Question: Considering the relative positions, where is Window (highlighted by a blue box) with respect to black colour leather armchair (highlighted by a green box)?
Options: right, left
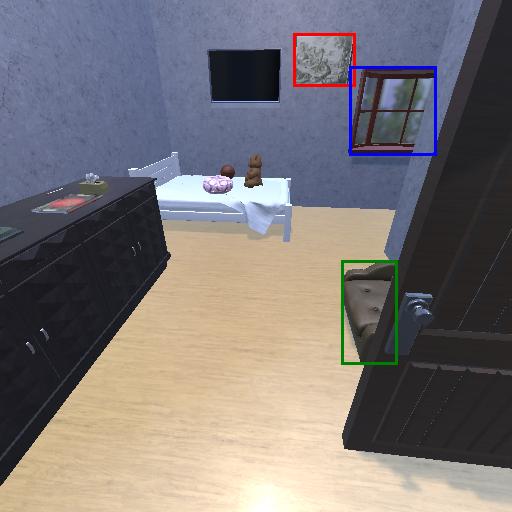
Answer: right